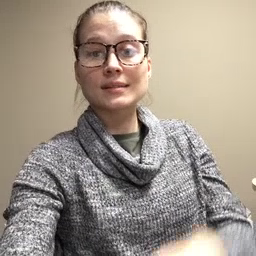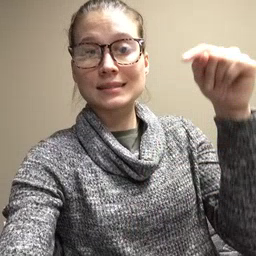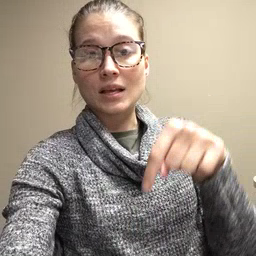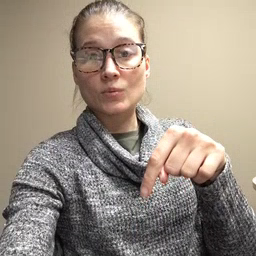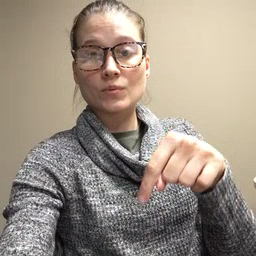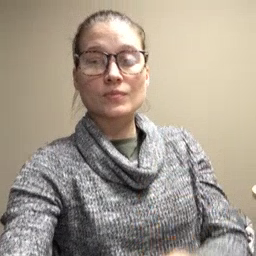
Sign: down